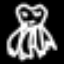
Label: frog